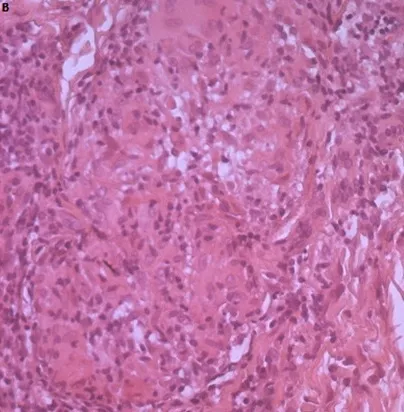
Sarcoidal granuloma with multinucleated giant cells surrounded by a sprinkling of lymphocytes, is noted in the dermis (hematoxylin-eosin stain; original magnification x 200).
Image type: pathology (h&e)